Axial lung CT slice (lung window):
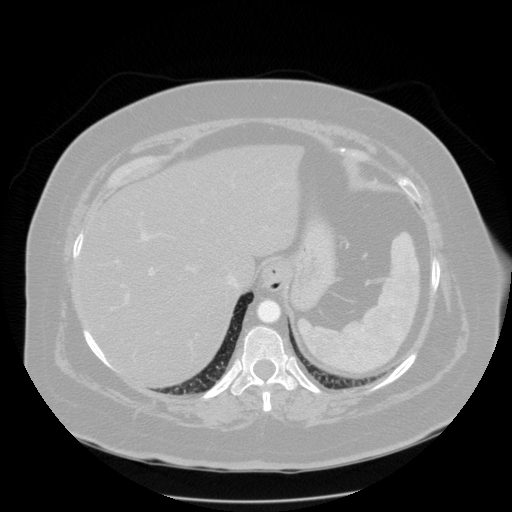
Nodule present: no